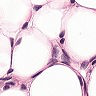
Metastatic tissue present: yes